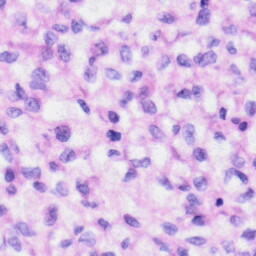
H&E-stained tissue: Liver